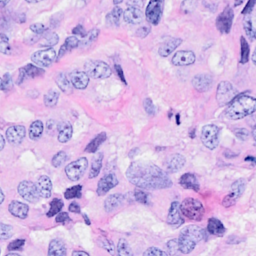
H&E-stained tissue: Breast